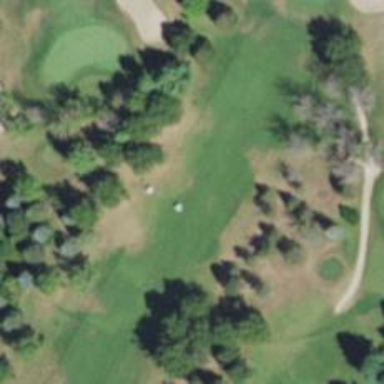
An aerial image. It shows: Golf hole.